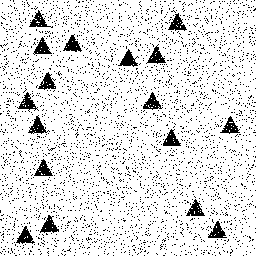
Squares: 0
Triangles: 17
Stars: 0
Total shapes: 17